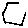
Label: hexagon